Question: I just started using Aptana and I'm enjoying it. I like the dark theme that comes on default.

There's just one thing. Notice how the editors are nice and dark, but the UI is not? Obviously, Aptana is Eclipse based, so I've been browsing around the net for dark themes for Eclipse's UI.
I found this question with a suitable answer: <URL>
When I try to install one of the themes suggested, I get an error:
'''
Missing requirement: Eclipse Darker Theme 1.0.0.201302081116
(eclipse.themes.darker.feature.feature.group 1.0.0.201302081116)
requires org.eclipse.osgi.services 3.3.100' but it could not be found
'''
Of course, I could just install the dependency, but I have no idea where to look.
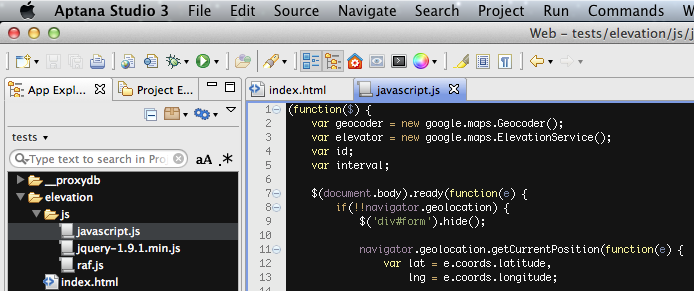
Answer: I just ran into a similar issue a couple hours ago with a Magento plugin I wanted to install.
In Aptana, click the "Install new software..." item under the Help menu. Then you'll want to add in the repository url for one the eclipse releases. Juno seems to be the most recent release.
<URL>
Then use type osgi into the filter to see what's available. I would guess the one that isn't "incubating" is your best bet.
cheers